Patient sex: M
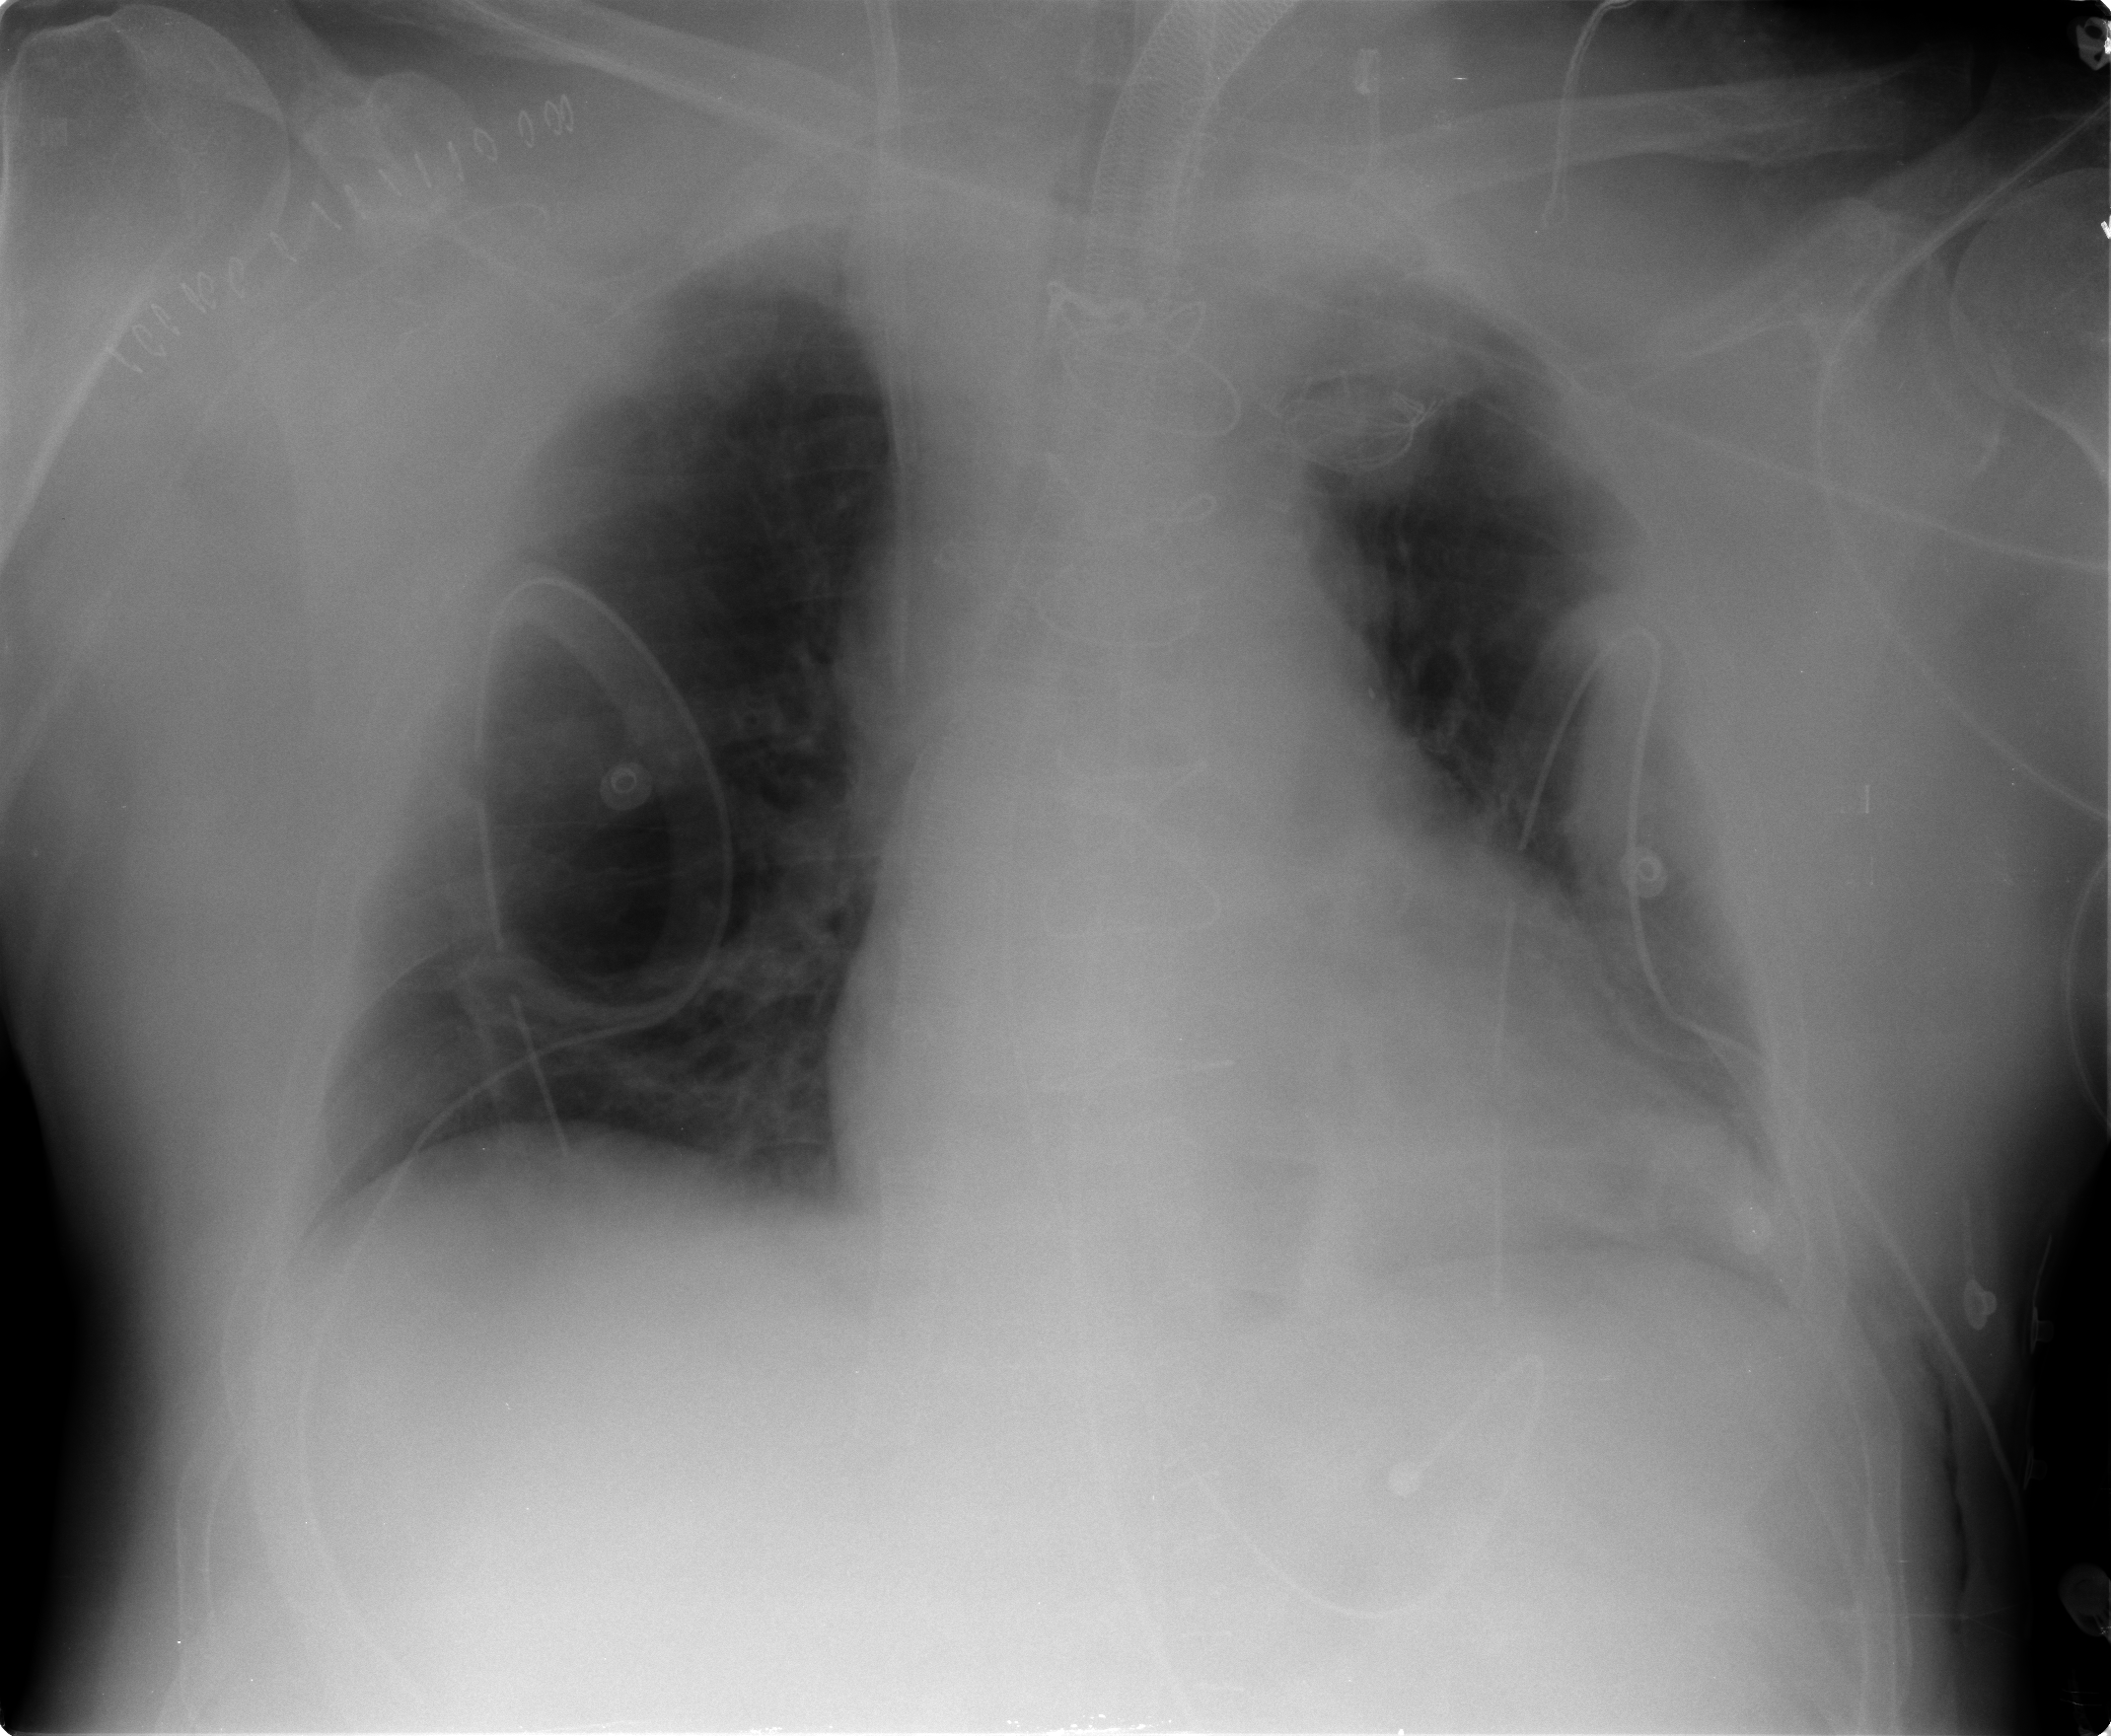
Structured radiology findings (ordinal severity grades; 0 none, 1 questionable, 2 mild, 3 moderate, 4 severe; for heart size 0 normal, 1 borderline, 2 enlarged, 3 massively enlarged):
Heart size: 1
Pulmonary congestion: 1
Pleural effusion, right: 0
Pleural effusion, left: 2
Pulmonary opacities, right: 0
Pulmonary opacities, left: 2
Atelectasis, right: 2
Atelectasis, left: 2